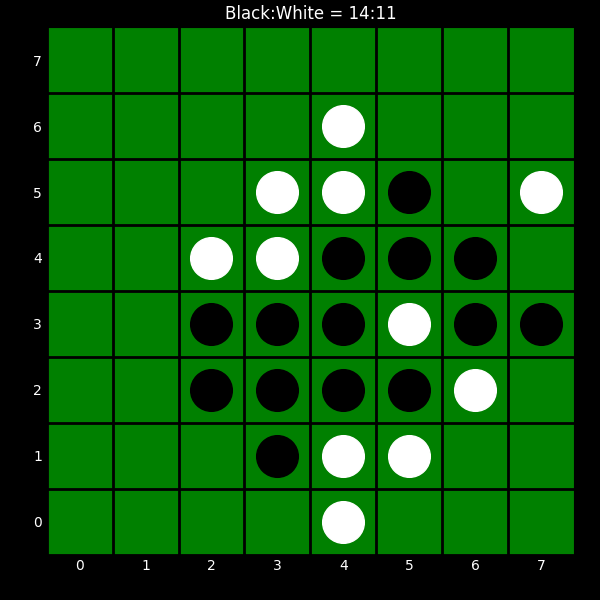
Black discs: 14
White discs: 11